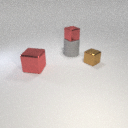
large gray rubber cylinder to the left of small brown metal cube